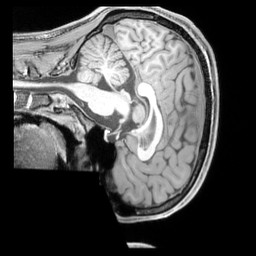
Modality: T1w
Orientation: sagittal
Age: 21
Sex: male
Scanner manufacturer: siemens
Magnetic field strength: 3 T
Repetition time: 2.3 s
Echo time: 0.00226 s